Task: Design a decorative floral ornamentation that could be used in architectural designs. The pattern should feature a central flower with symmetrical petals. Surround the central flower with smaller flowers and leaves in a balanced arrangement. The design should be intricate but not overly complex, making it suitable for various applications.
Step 1814:
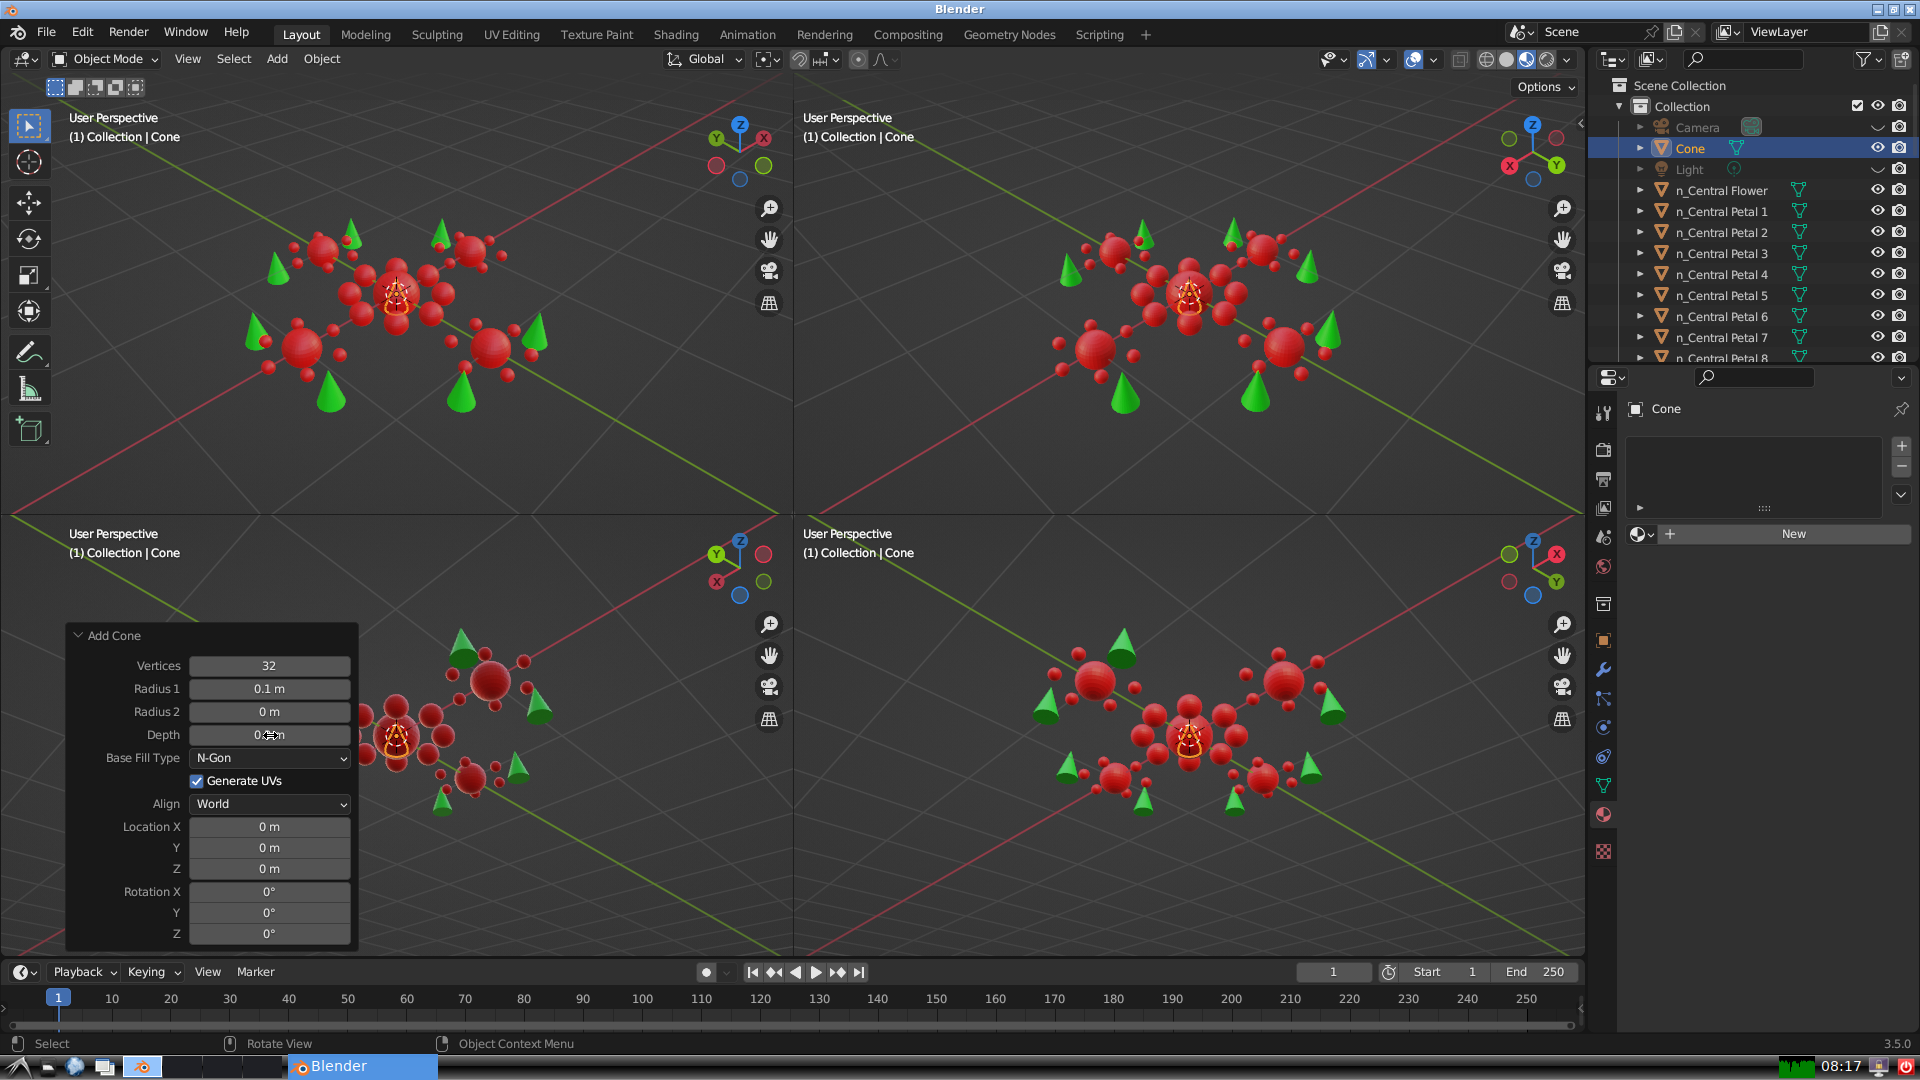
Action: click: no